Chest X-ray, PA view. Patient: 52 years old, sex M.
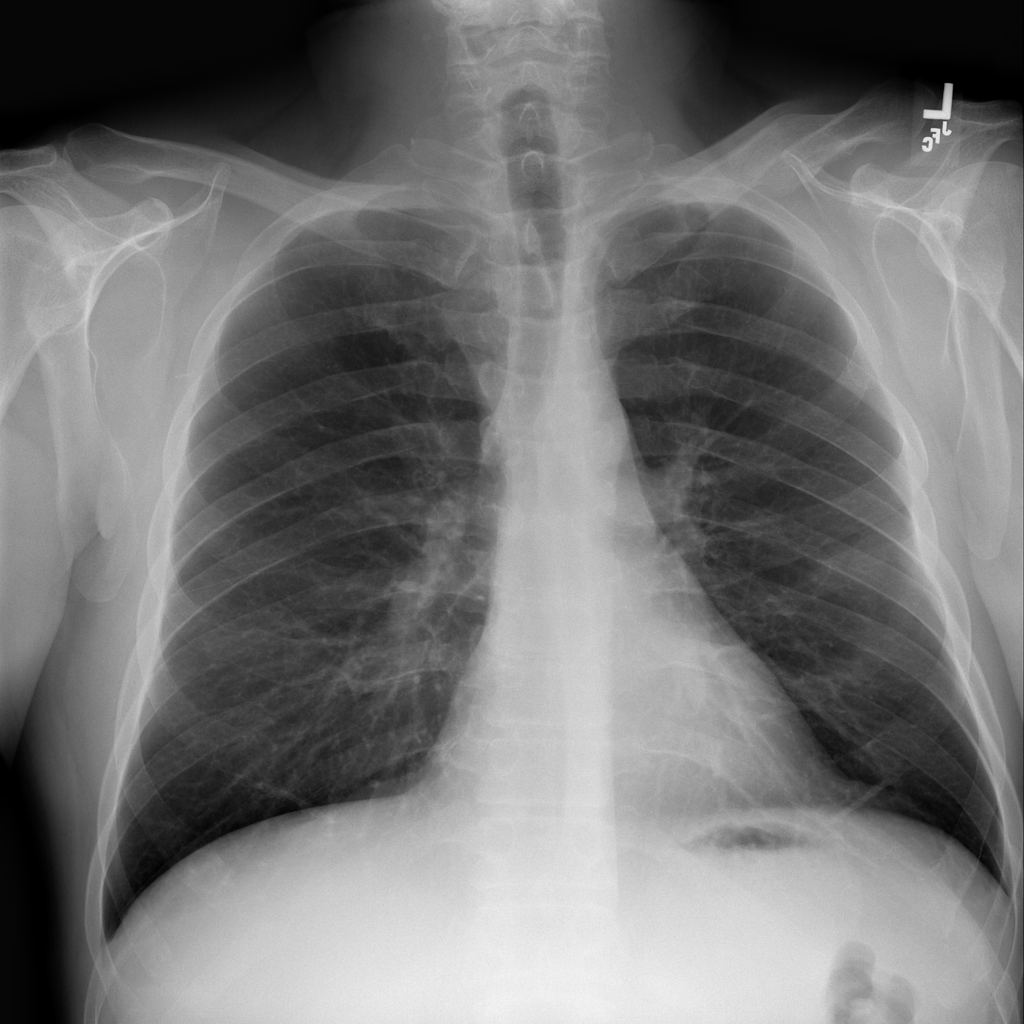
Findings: No Finding